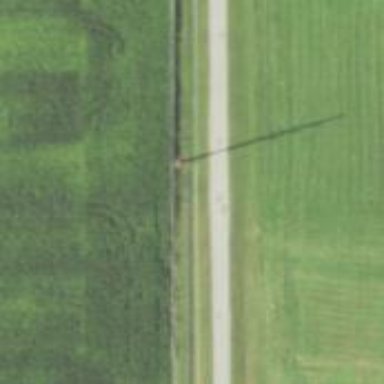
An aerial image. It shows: Power tower.